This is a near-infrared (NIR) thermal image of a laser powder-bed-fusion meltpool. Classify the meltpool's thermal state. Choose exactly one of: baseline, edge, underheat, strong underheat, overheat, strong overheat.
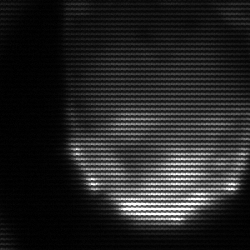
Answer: edge